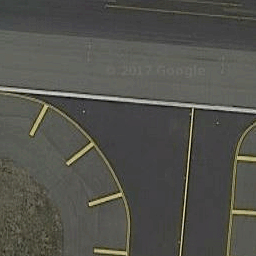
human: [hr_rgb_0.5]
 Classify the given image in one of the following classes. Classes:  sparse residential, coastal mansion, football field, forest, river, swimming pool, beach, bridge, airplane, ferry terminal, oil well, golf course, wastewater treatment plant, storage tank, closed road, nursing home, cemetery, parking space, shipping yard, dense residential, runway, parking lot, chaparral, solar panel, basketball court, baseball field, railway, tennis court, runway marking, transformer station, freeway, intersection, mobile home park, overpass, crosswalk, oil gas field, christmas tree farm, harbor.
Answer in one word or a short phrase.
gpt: runway marking